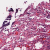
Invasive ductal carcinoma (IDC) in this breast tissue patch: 1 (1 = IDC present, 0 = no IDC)